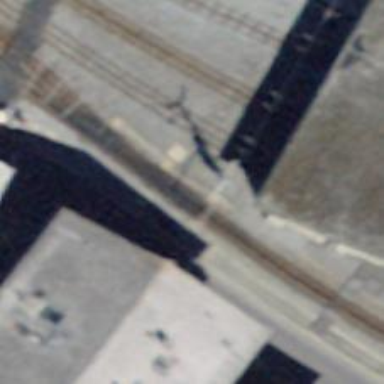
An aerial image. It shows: Railway switch.